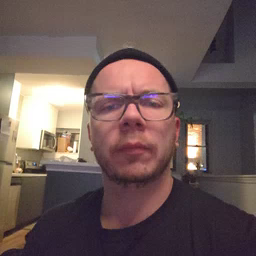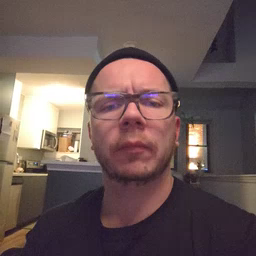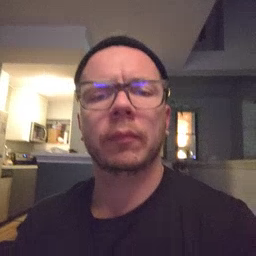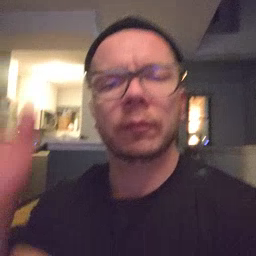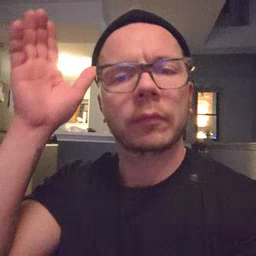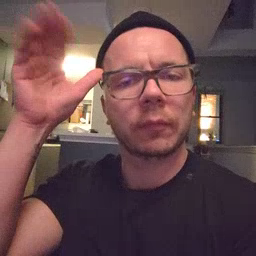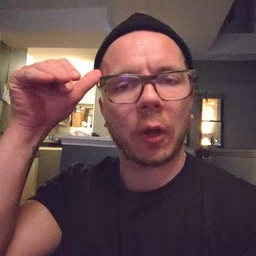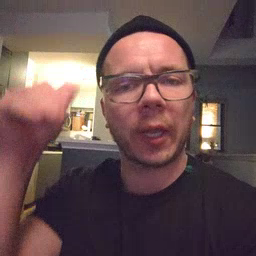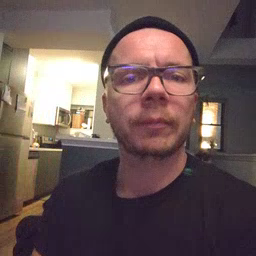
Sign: donkey